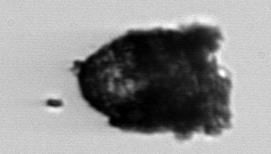
Label: Stenosemella_pacifica